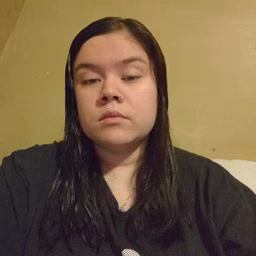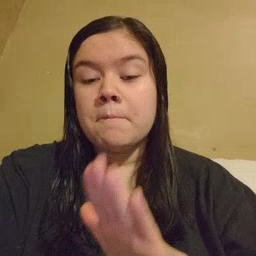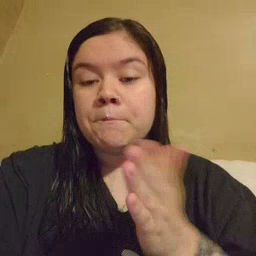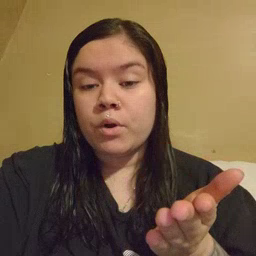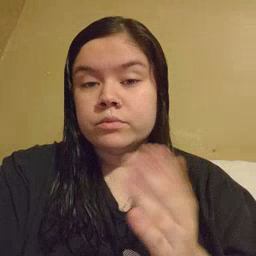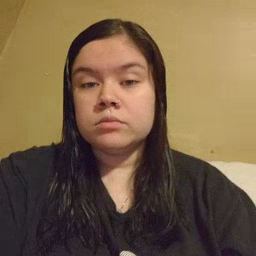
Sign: book